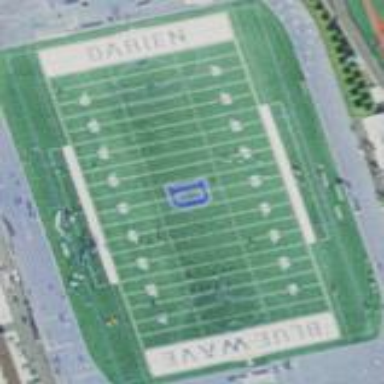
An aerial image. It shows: Turf pitch designated for American football.